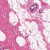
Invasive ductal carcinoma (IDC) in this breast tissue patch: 0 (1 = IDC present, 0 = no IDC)